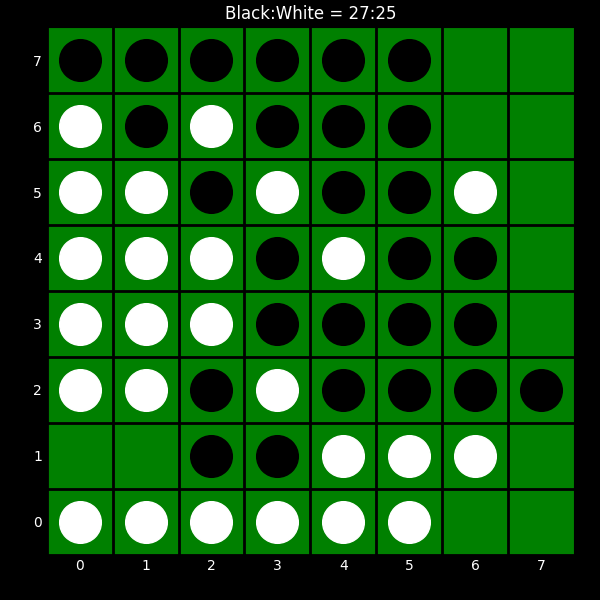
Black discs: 27
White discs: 25